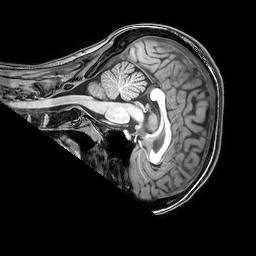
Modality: T1w
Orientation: sagittal
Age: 21
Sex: female